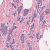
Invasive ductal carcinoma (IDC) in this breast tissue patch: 1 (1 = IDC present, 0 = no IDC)